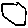
Label: hexagon